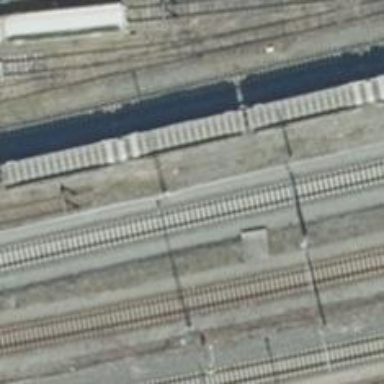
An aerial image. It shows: Railway yard.